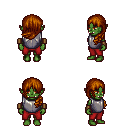
a pixel art fantasy rpg character, female body template, orc, green skin, steel chest armor, red pants, brunette left-swept hairstyle, leather bracers, four views (front, back, left, right), 2x2 character sprite sheet, small pixel art, hard edges, no anti-aliasing